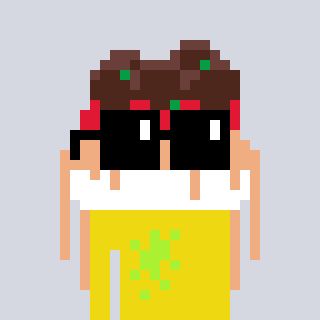
a pixel art character with square black sunglasses, a spaghetti-shaped head and a yellow-colored body on a cool background